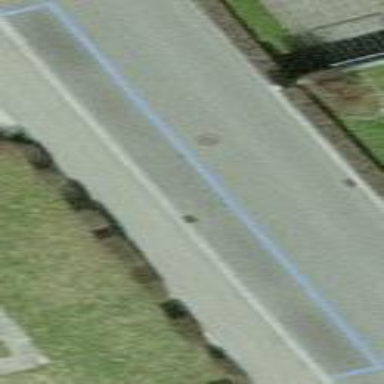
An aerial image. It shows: Parking lane with asphalt surface.